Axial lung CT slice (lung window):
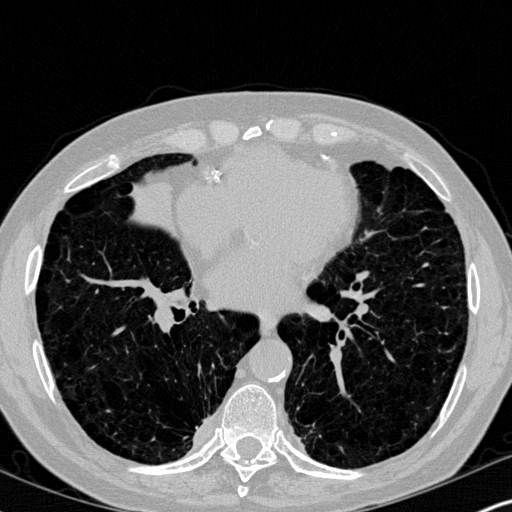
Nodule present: no